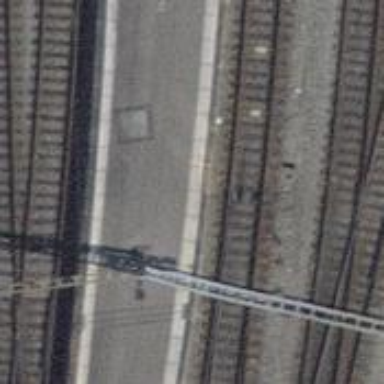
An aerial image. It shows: Railway siding with one electrified track and contact line.